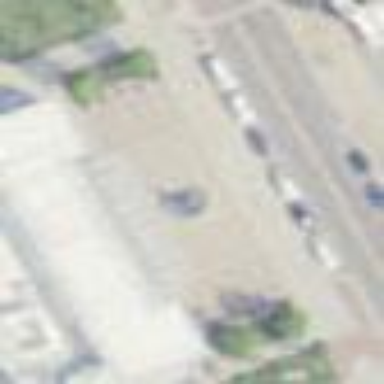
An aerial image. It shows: Pedestrian road.